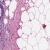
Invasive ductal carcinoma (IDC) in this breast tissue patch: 0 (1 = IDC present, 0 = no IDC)